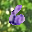
Label: 6